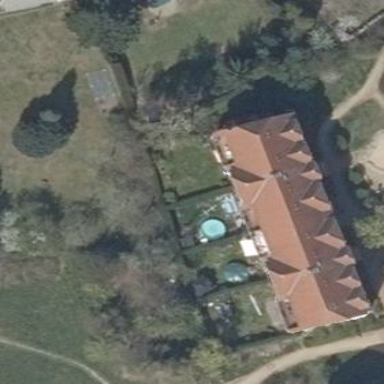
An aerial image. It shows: Residential garden enclosed by hedge.